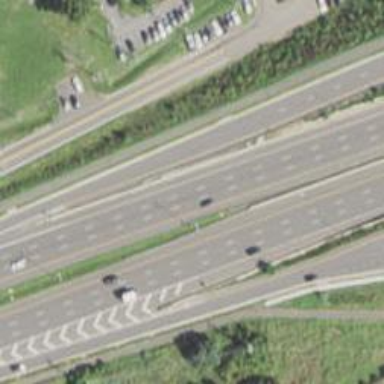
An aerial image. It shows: Expressway with asphalt surface classified as trunk highway.